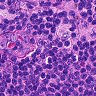
Metastatic tissue present: no